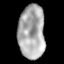
Tissue: lung
Cell type: Myeloid cells
Senescence score: 0.6001
Nuclear area (px): 1397
Mean DAPI intensity: 171.775